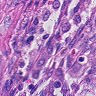
Metastatic tissue present: yes